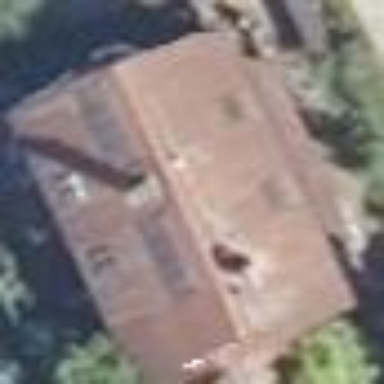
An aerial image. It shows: Detached house with gabled roof made of red roof tiles.